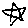
Label: star